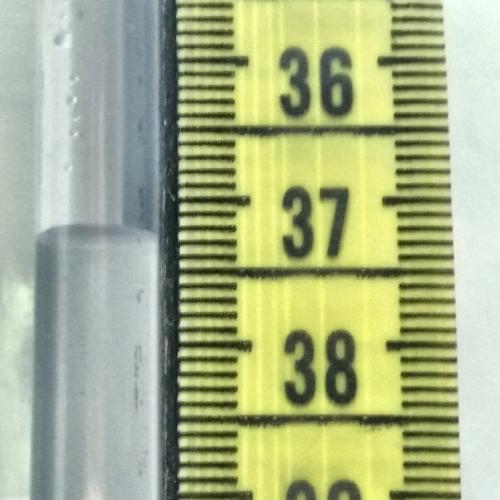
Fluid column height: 37.2 cm